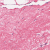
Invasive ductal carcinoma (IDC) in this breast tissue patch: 0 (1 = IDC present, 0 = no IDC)